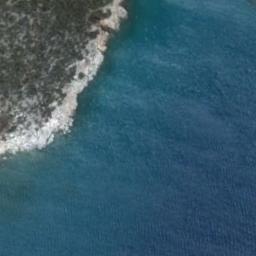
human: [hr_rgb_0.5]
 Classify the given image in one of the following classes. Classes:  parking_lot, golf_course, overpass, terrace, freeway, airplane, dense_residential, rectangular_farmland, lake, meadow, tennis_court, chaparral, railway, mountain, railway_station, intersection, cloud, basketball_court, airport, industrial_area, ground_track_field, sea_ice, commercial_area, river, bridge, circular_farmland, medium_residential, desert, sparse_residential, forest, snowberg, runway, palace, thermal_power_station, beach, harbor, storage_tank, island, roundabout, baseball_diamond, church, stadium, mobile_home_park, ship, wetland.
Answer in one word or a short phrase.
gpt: beach